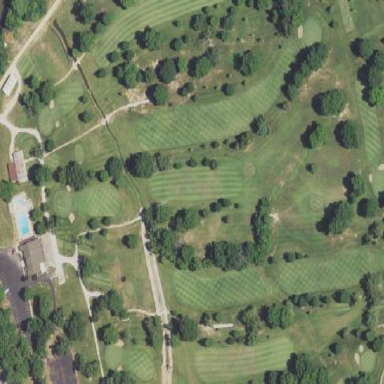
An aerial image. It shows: Golf course.